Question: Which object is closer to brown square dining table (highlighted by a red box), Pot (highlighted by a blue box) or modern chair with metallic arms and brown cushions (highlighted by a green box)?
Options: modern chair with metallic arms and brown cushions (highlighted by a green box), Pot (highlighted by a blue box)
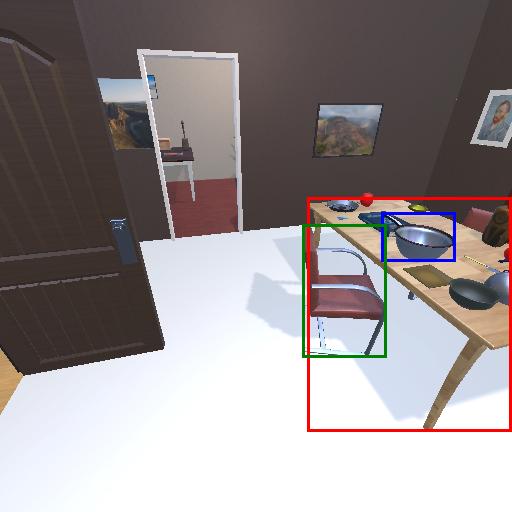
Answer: modern chair with metallic arms and brown cushions (highlighted by a green box)